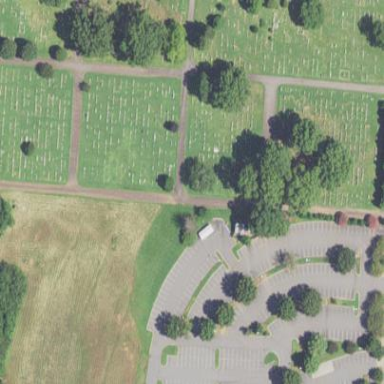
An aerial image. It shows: Cemetery.